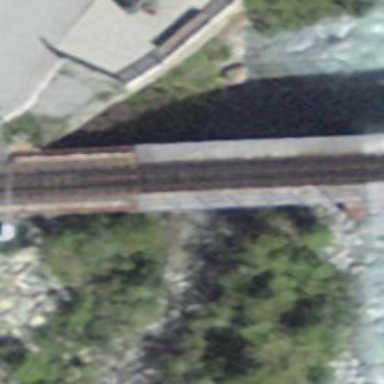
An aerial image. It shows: Narrow-gauge railway bridge with electrified contact line.